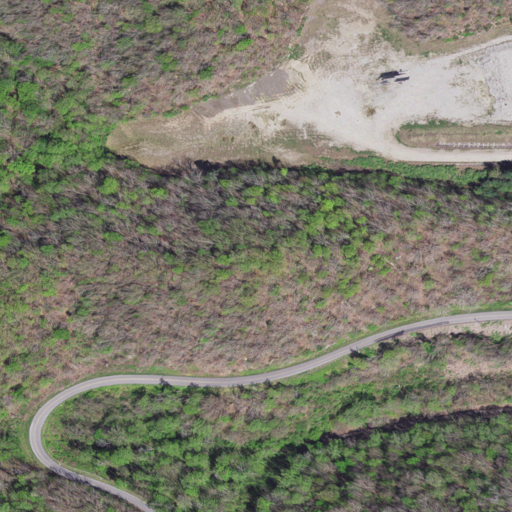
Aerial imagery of mountain in Virginia named Bull Hill containing deciduous forest, open development, barren land, grassland, shrub, and medium intensity development